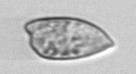
Label: Prorocentrum_dentatum